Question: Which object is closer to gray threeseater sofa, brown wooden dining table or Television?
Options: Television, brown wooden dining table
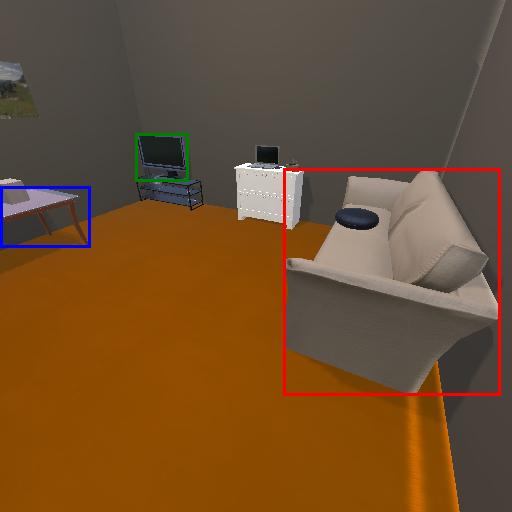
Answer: Television